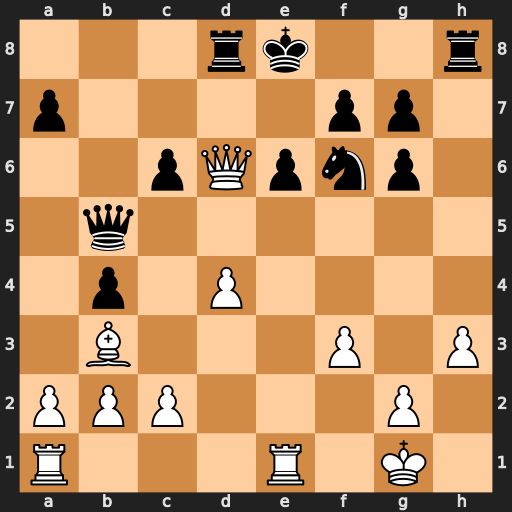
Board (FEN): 3rk2r/p4pp1/2pQpnp1/1q6/1p1P4/1B3P1P/PPP3P1/R3R1K1
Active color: w
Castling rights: k
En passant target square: -
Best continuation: Rxe6+ fxe6 Qxe6+ Kf8 Qf7#